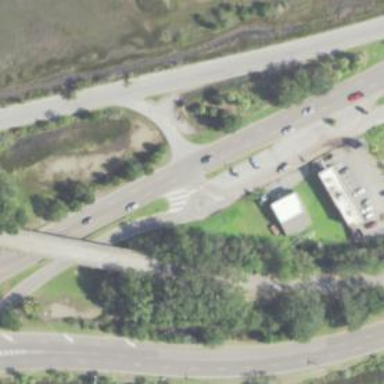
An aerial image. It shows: Primary link highway.